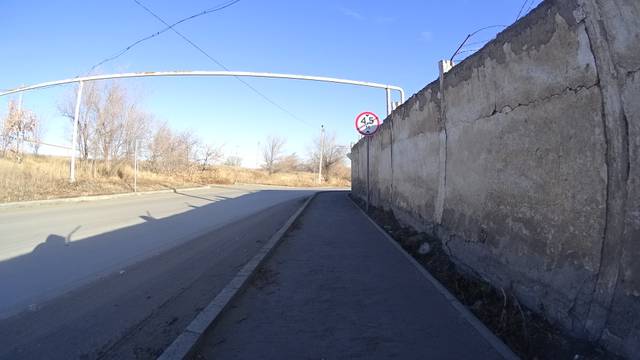
Region: Russia
Coordinates: 54.078, 61.59